Question: Like the image below, how can I customize the corner of the radio buttonset of jQuery UI? Instead of have a round corner at right side of a button, how can I customize it and make it has rounded-corner at the bottom?

Thanks for your help!
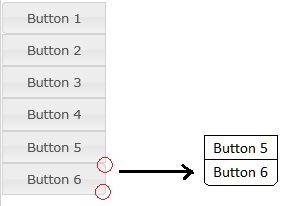
Answer: Use following jQuery after your jQuery UI script
for following example
'''
<div id="radio">
<input type="radio" id="radio1" name="radio"><label for="radio1">Choice 1</label>
<input type="radio" id="radio2" name="radio" checked="checked"><label for="radio2">Choice 2</label>
<input type="radio" id="radio3" name="radio"><label for="radio3">Choice 3</label>
</div>
'''
use this script
'''
// select last radio label
var radio = $( "#radio" ).find('label').last();
//update border radius
$(radio).css('border-radius','0px 0px 4px 4px');
'''